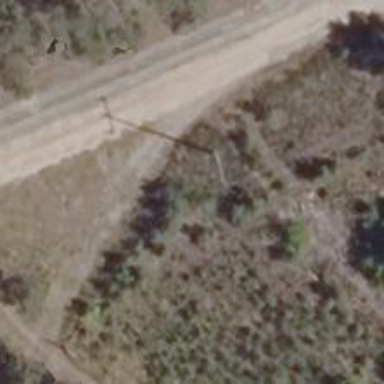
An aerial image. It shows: Power pole.